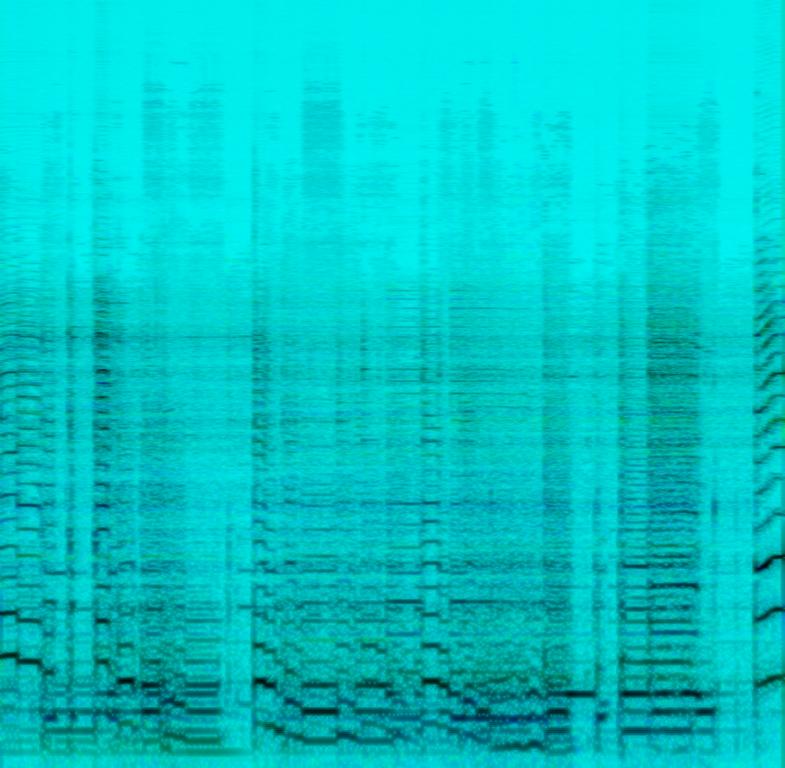
Someone is playing an e-guitar melody and licks. This is an amateur recording. This song may be playing at home practicing e-guitar.